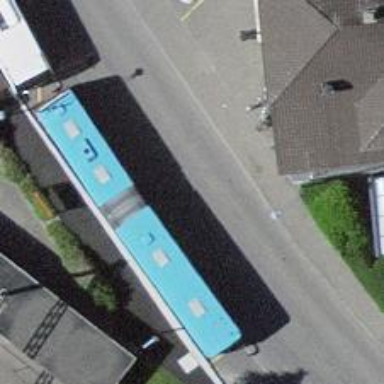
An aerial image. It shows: Bus stop with shelter for public transportation.